Question: In my situation i haven't use RenderSurfaceView. I want to take a screen capture of my scene.
But when i save the screen shot it shows upside down mirror image. Cant understand what im doing wrong here.
Here is my code
'''
attachChild(screenCapture);
share_clicked = 1;
final int viewWidth = (int)camera.getWidth();
final int viewHeight = (int)camera.getHeight();
Log.d("camera width", "View width :" + viewWidth);
Log.d("camera height", "View height :" + viewHeight);
File direct = new File(
Environment.getExternalStorageDirectory()
+ "/Word");
if (!direct.exists()) {
if (direct.mkdir())
; // directory is created;
}
screenCapture.capture(
viewWidth,
viewHeight,
direct.getAbsolutePath() + "/word"
+ System.currentTimeMillis() + ".png",
new IScreenCaptureCallback() {
public void onScreenCaptured(
final String pFilePath) {
activity
.runOnUiThread(new Runnable() {
public void run() {
Toast.makeText(
activity,
"Image Successfully saved to 'Word' folder in SD Card.",
Toast.LENGTH_SHORT)
.show();
}
});
}
public void onScreenCaptureFailed(
final String pFilePath,
final Exception pException) {
activity.runOnUiThread(new Runnable() {
public void run() {
Toast.makeText(
activity,
"Failed saving the image! Please check SD card.",
Toast.LENGTH_SHORT)
.show();
}
});
}
});
'''

It would be a great help if anyone could sought this out for me.
Thanks.
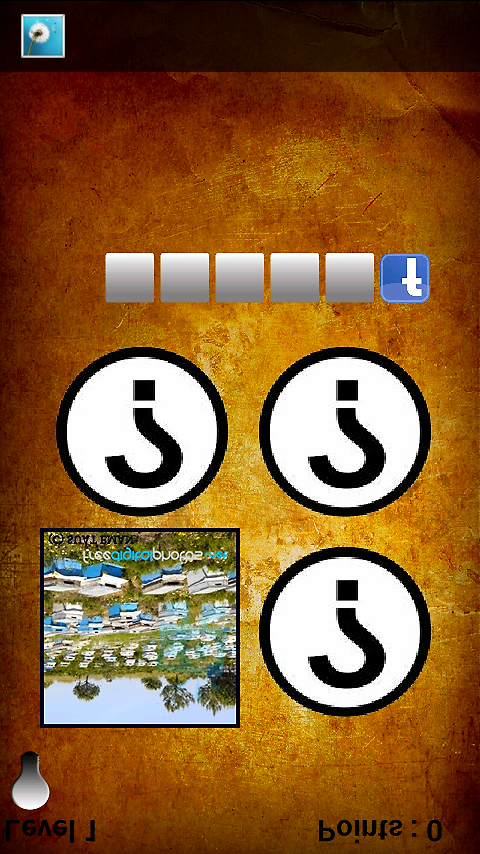
Answer: update GLES2-AnchorCenter
AndEngine/src/org/andengine/entity/util/ScreenGrabber.java
'''
private static Bitmap grab(final int pGrabX, final int pGrabY, final int pGrabWidth, final int pGrabHeight) {
final int[] pixelsRGBA_8888 = new int[pGrabWidth * pGrabHeight];
final IntBuffer pixelsRGBA_8888_Buffer = IntBuffer.wrap(pixelsRGBA_8888);
// TODO Check availability of OpenGL and GLES20.GL_RGBA combinations that require less conversion operations.
GLES20.glReadPixels(pGrabX, pGrabY, pGrabWidth, pGrabHeight, GLES20.GL_RGBA, GLES20.GL_UNSIGNED_BYTE, pixelsRGBA_8888_Buffer);
/* Convert from RGBA_8888 (Which is actually ABGR as the whole buffer seems to be inverted) --> ARGB_8888. */
final int[] pixelsARGB_8888 = GLHelper.convertRGBA_8888toARGB_8888(pixelsRGBA_8888);
final int[] pixels = new int[pGrabWidth * pGrabHeight];
for (int y = 0; y < pGrabHeight; y++) {
for (int x = 0; x < pGrabWidth; x++) {
pixels[x + ((pGrabHeight - y - 1) * pGrabWidth)] = pixelsARGB_8888[x + ((pGrabY + y) * pGrabWidth)];
}
}
return Bitmap.createBitmap(pixels, pGrabWidth, pGrabHeight, Config.ARGB_8888);
}
'''